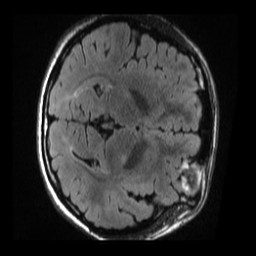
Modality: T1w
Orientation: axial
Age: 20
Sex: female